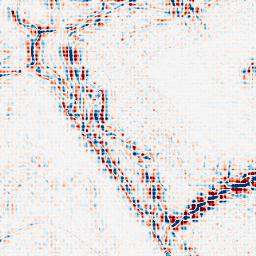
Category: wavelet
Decomposition family: wavelet_reverse_biorthogonal
Decomposition parameters: wavelet: rbio4.4
level: 3
Upsampling method: sinc_blackman
Upsampling parameters: scale: 4
kernel_size: 4
Upsampling scale: 4